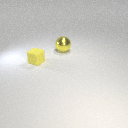
small yellow rubber cube in front of large yellow metal sphere